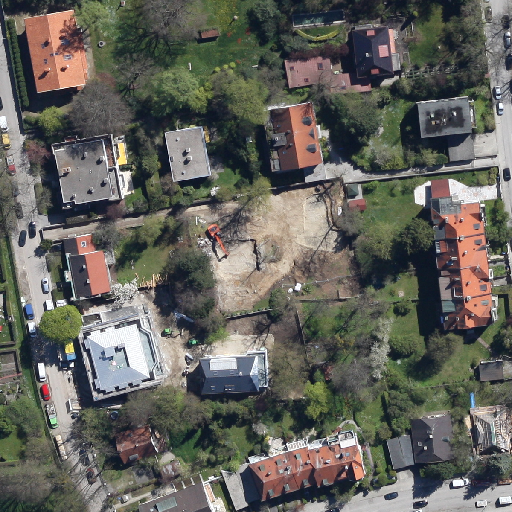
Referring expression: light-duty vehicle driving on the road